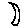
Label: moon